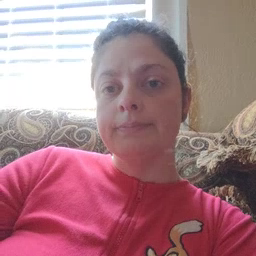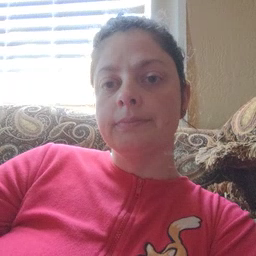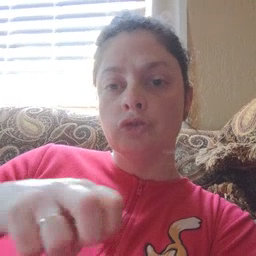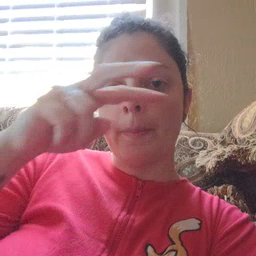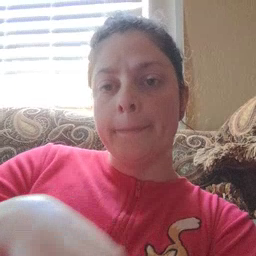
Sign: jump